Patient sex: F
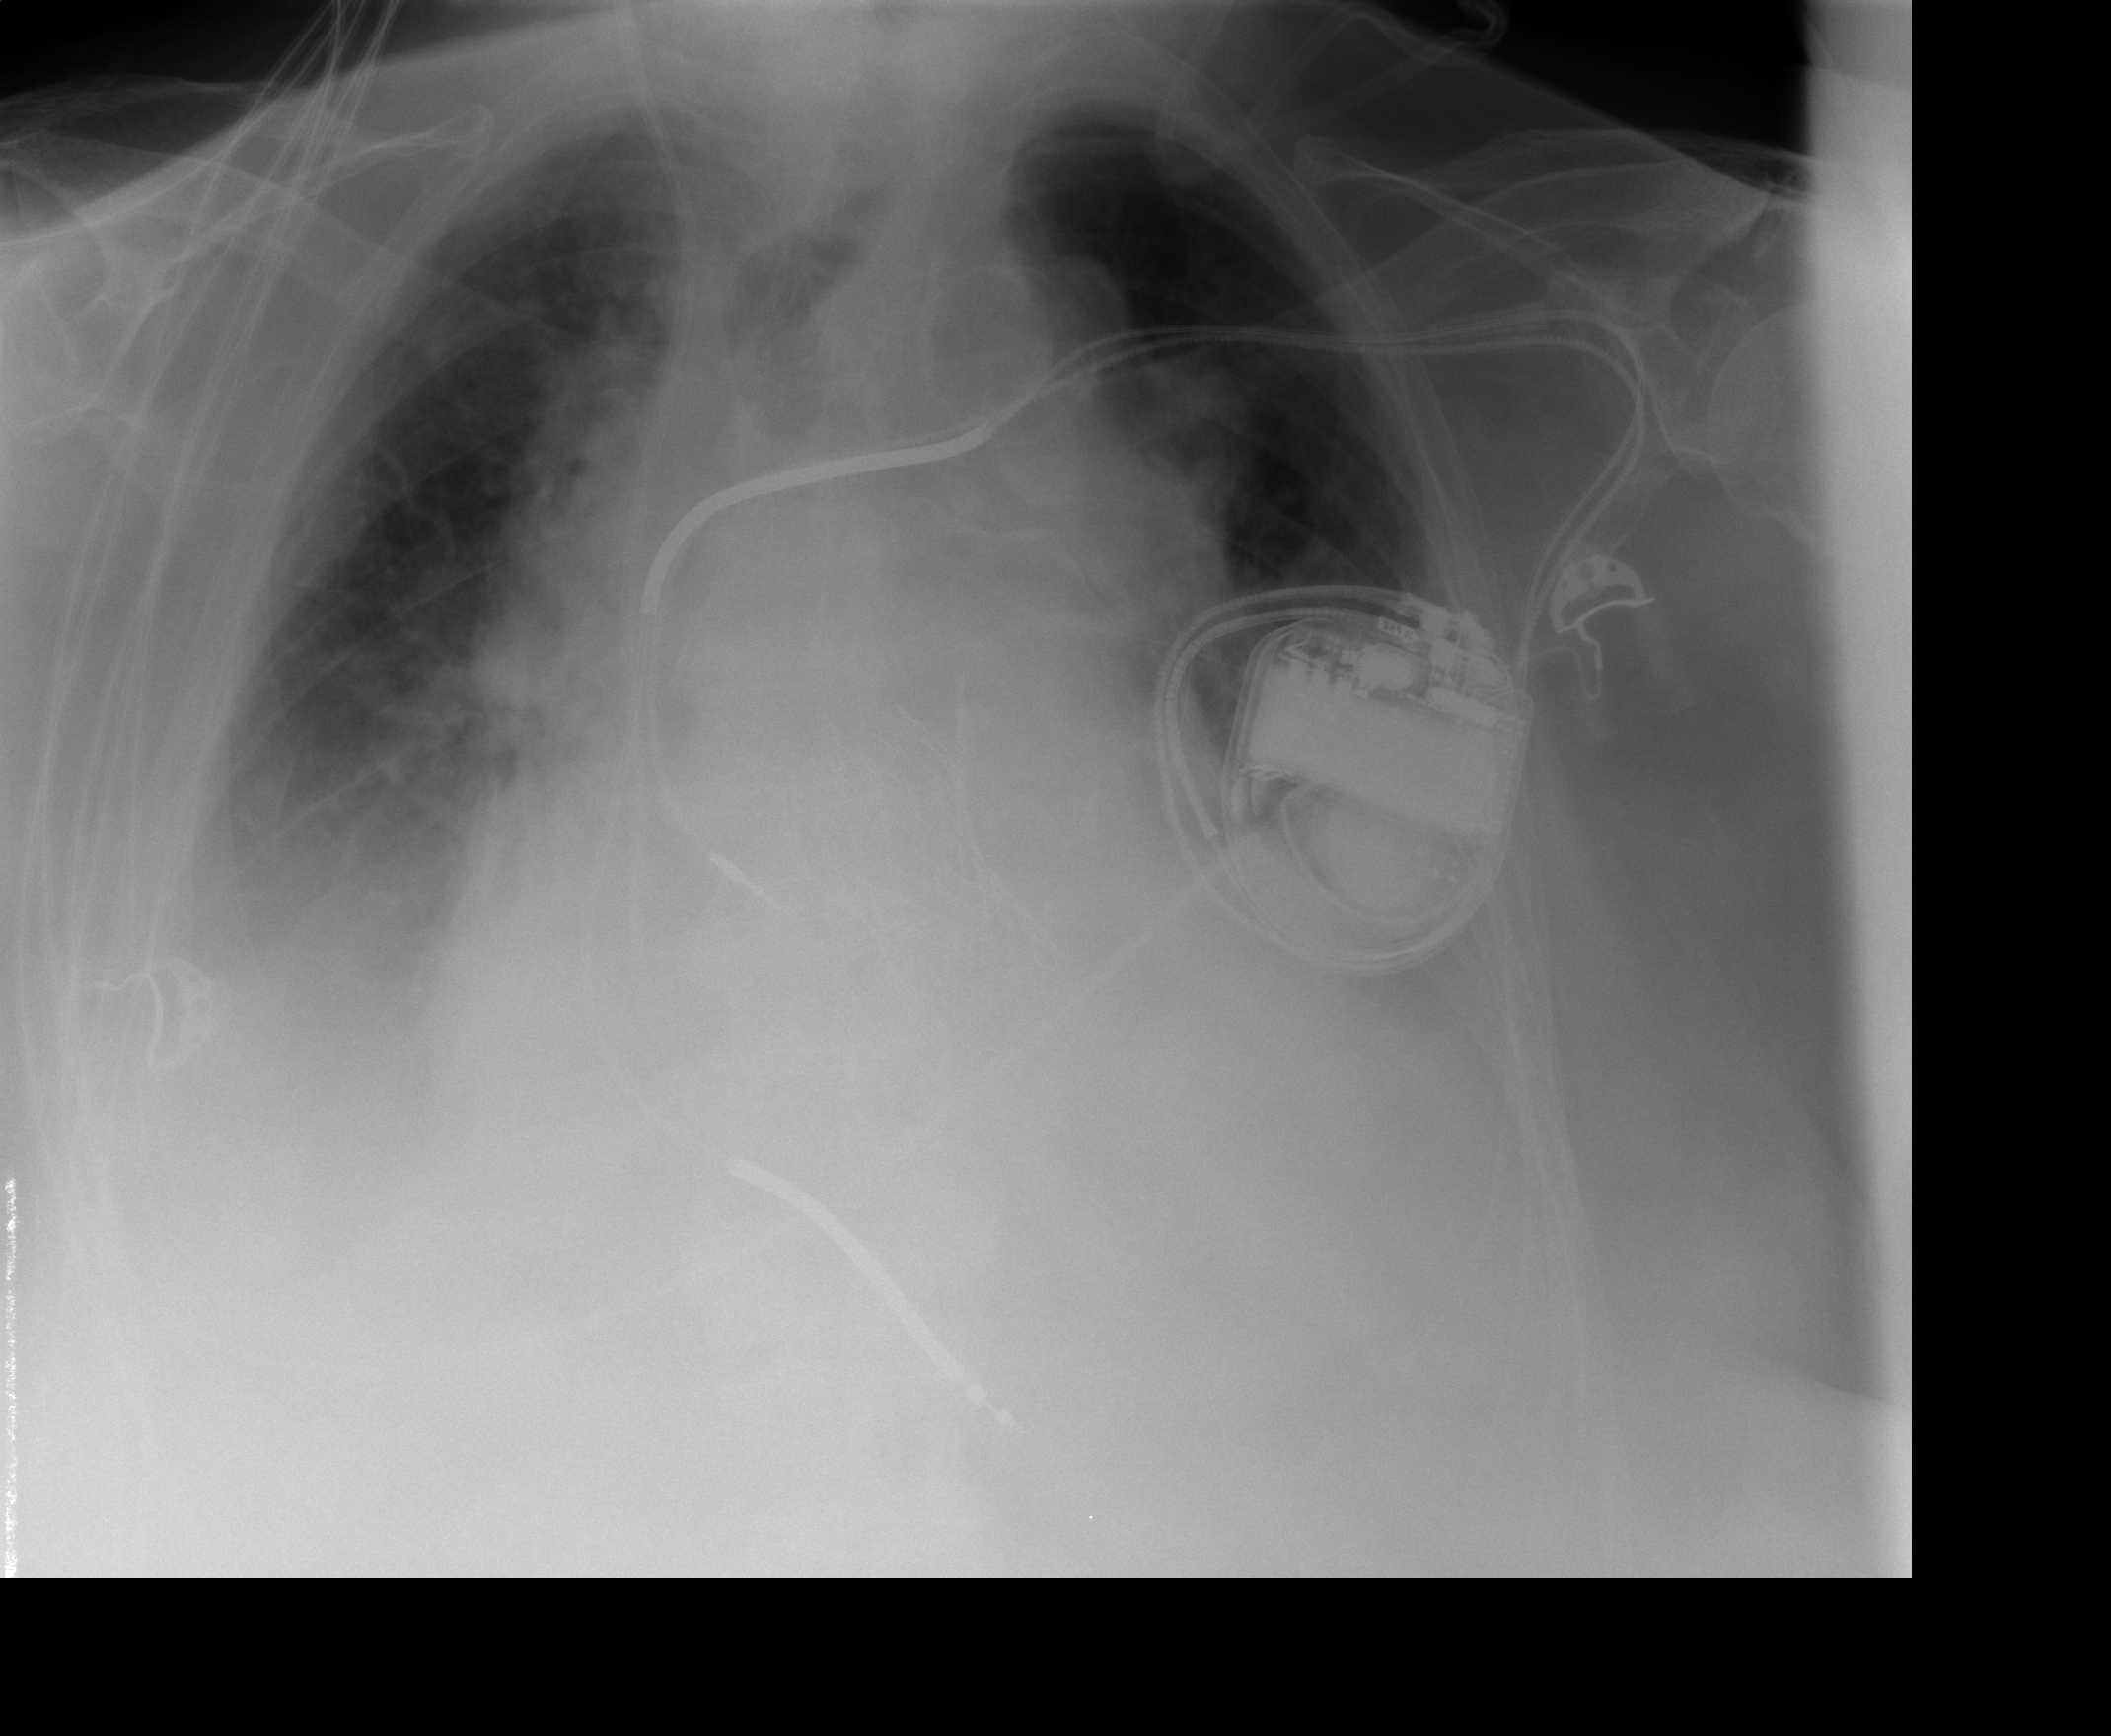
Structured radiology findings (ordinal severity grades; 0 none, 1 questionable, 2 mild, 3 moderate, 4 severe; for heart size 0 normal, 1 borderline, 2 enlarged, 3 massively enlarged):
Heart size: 3
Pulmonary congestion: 2
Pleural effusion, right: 2
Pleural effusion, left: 2
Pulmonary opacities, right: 0
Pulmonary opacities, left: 0
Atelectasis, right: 2
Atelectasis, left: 2